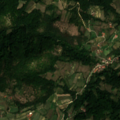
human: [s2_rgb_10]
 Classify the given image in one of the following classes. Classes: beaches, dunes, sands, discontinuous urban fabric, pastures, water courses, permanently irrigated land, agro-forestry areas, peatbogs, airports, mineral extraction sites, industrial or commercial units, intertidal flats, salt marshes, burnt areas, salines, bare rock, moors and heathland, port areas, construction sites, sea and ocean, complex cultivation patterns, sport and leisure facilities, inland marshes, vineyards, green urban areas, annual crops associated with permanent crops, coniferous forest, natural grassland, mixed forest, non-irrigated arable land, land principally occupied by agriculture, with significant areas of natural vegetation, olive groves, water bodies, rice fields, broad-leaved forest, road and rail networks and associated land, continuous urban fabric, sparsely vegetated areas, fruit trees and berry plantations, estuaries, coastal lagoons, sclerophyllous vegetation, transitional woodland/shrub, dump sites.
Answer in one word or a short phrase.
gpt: complex cultivation patterns, land principally occupied by agriculture, with significant areas of natural vegetation, broad-leaved forest